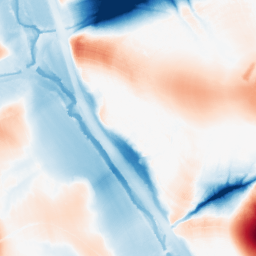
Category: morphological
Decomposition family: tophat_combined
Decomposition parameters: size: 50
Upsampling method: quartic
Upsampling parameters: scale: 4
Upsampling scale: 4